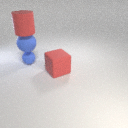
small blue rubber sphere below large red rubber cylinder